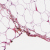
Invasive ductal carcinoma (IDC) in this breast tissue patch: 0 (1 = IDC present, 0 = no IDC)